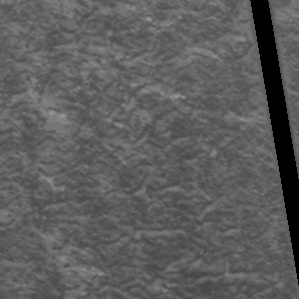
Label: frost